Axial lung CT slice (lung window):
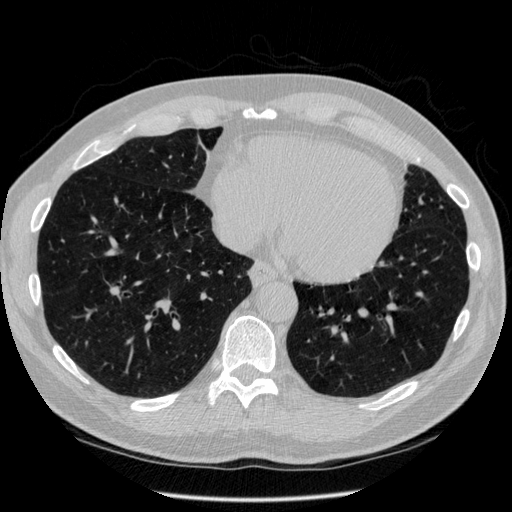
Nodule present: no